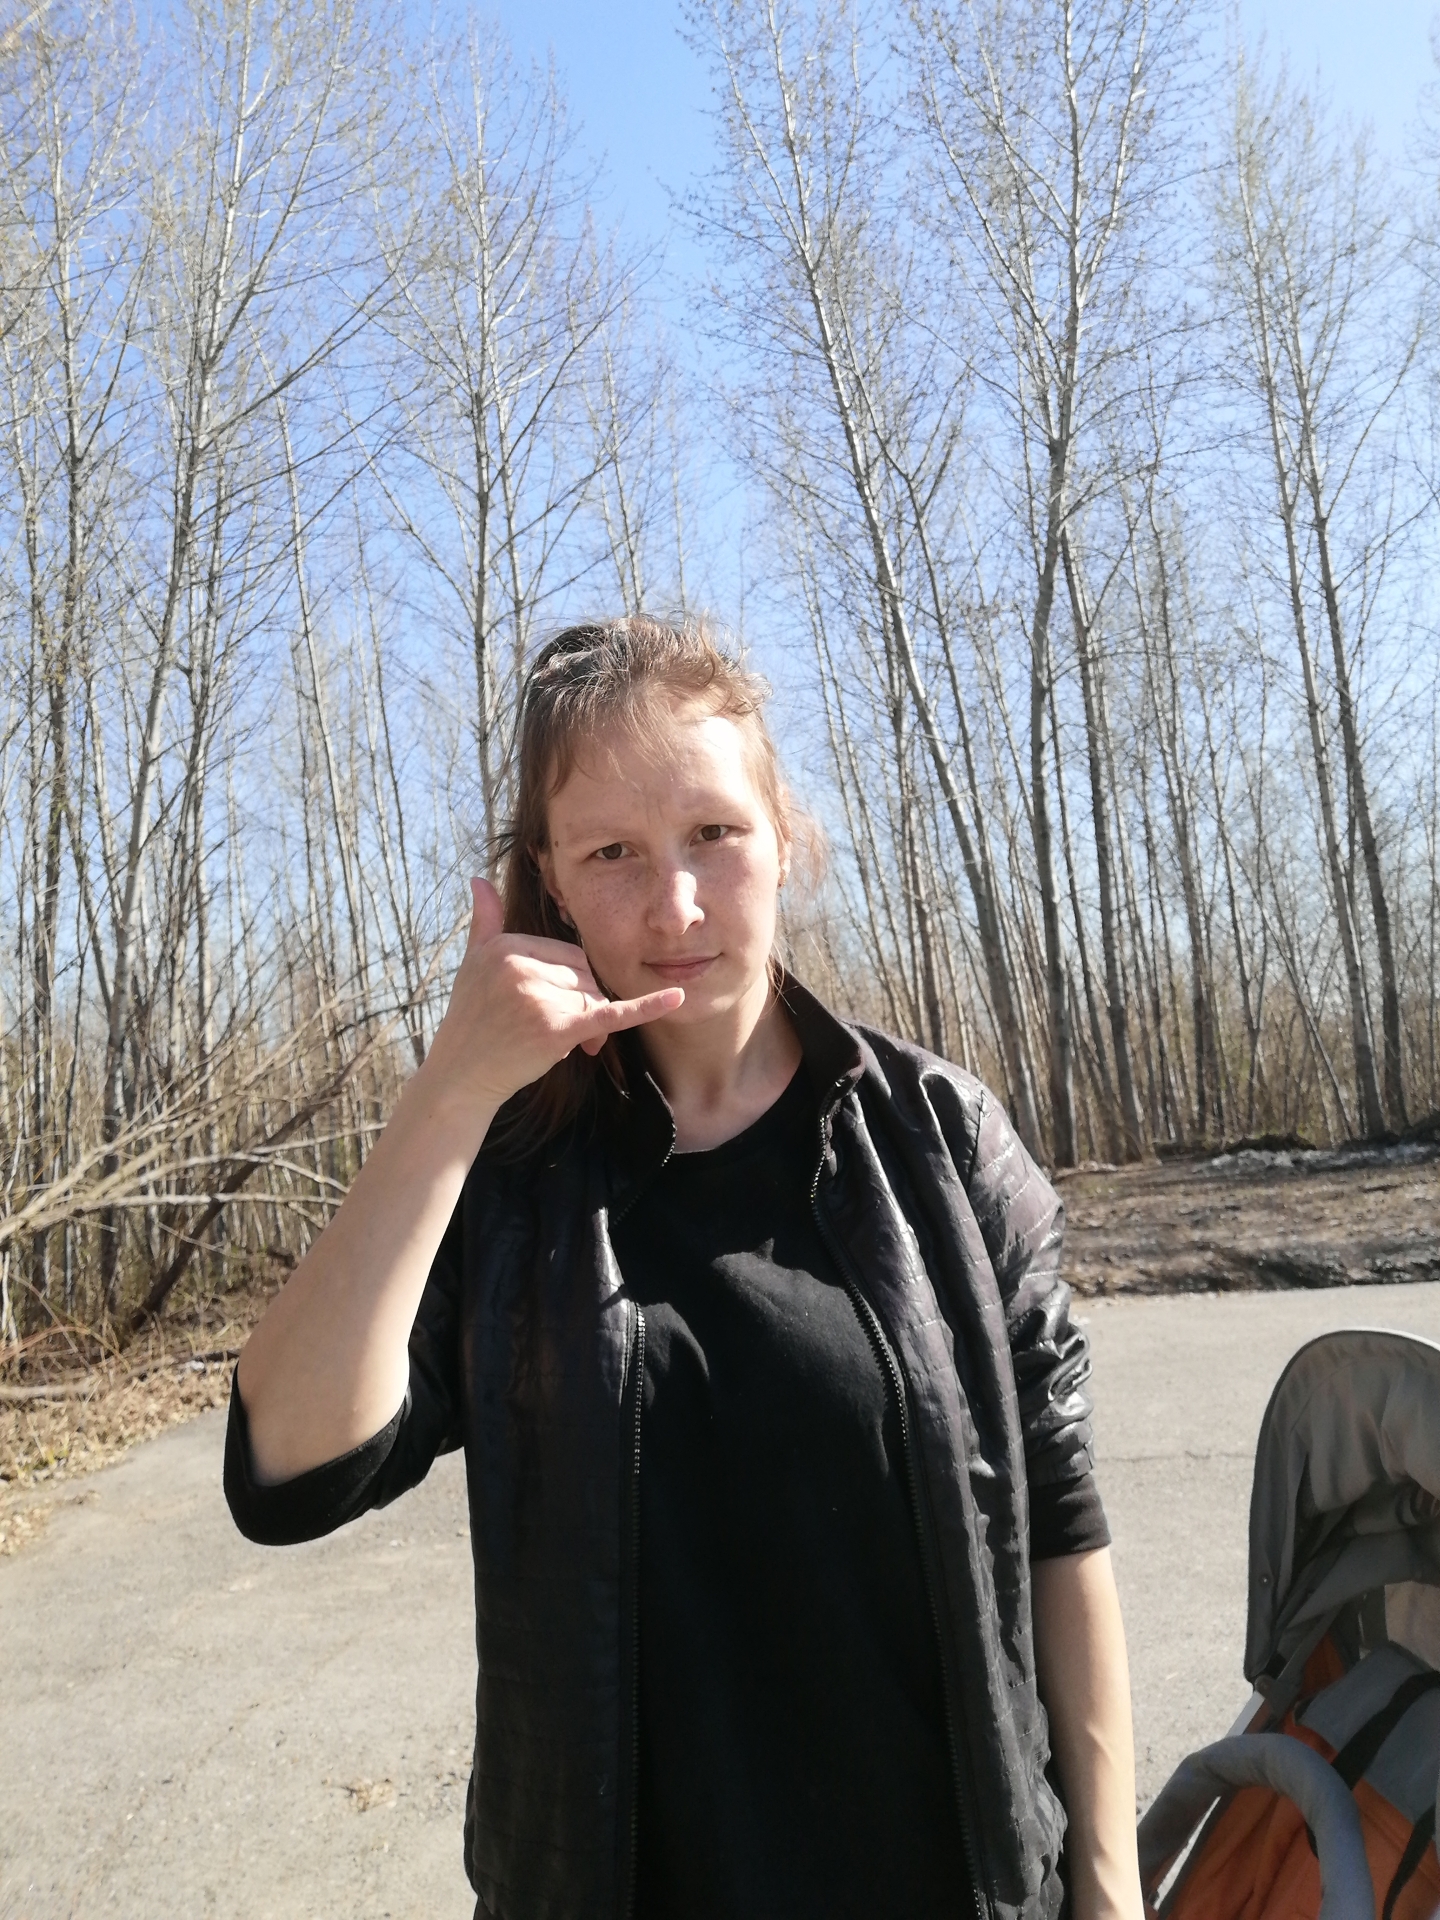
Label: noise